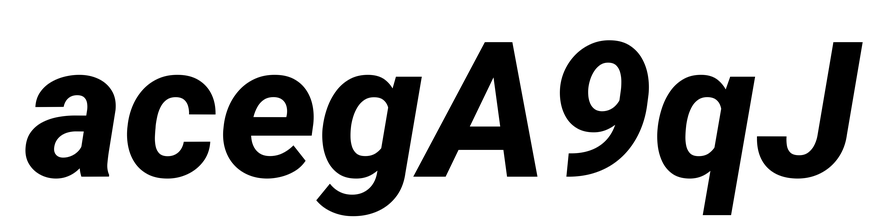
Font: Roboto-Italic_ExtraBold_Italic